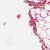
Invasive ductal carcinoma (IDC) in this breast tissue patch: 0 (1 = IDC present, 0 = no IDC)